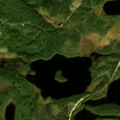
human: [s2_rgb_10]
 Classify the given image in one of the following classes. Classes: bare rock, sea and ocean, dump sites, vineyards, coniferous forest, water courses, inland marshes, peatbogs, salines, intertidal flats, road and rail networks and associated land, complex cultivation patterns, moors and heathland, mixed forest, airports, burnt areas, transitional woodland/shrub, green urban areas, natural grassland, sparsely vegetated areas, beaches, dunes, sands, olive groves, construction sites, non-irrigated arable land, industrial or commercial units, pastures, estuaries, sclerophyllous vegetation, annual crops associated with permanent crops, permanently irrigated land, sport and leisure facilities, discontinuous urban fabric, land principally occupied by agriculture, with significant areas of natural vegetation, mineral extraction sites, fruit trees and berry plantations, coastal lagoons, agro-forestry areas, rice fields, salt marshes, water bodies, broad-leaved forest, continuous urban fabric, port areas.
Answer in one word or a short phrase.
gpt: coniferous forest, transitional woodland/shrub, water bodies